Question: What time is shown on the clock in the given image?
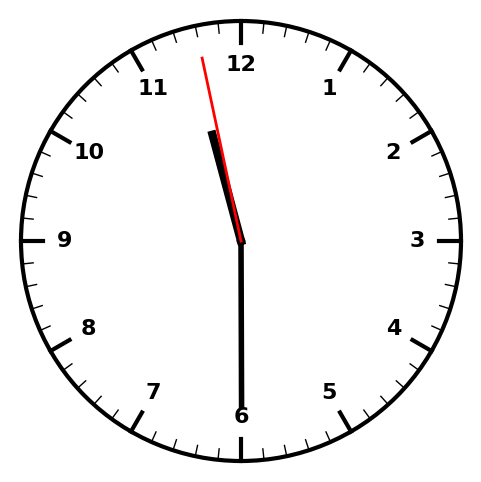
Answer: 11:29:58